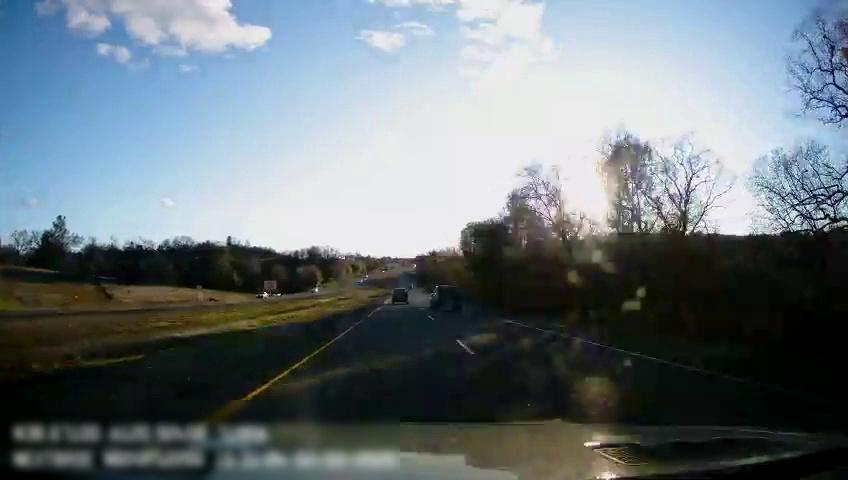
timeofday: Day
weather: Sunny
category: Drivable Space
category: Drivable Space
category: Vehicles | Truck
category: Vehicles | SUV
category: Vehicles | Car
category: Lanes | Current Lane
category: Lanes | Current Lane
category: Lanes | Alternate Lane